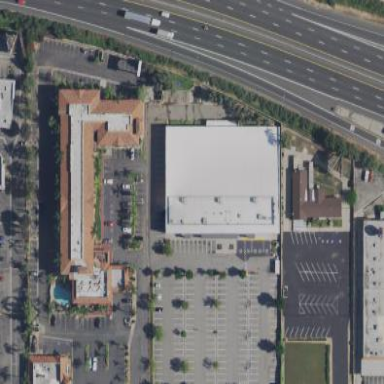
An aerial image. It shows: Building with bowling alley inside.